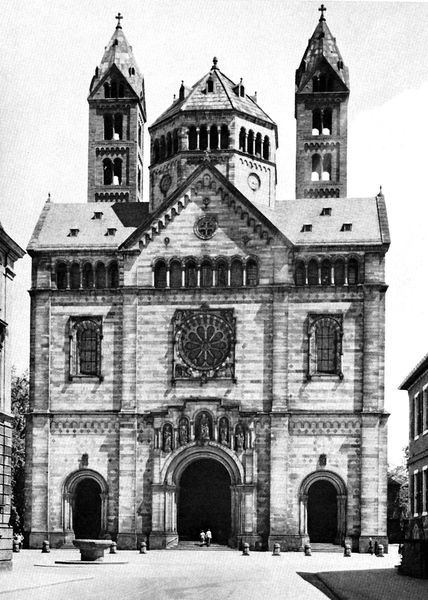
Titel: Dom St. Maria und St. Stephan
Standort: Speyer, Dom (EU - D - RP)
Schlagwörter: himmel, schwarz, säule, säulen, weiss, kirche, figur, gotik, turm, statue, bogen, platz, figuren, romantik, tor, foto, bögen, türme, torbogen, becken, kathedrale, tore, statuen, rosette, torbögen, piazza